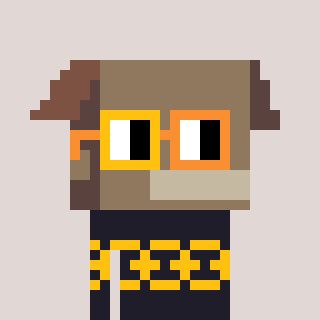
a pixel art character with square yellow and orange glasses, a box-shaped head and a grayscale-colored body on a warm background